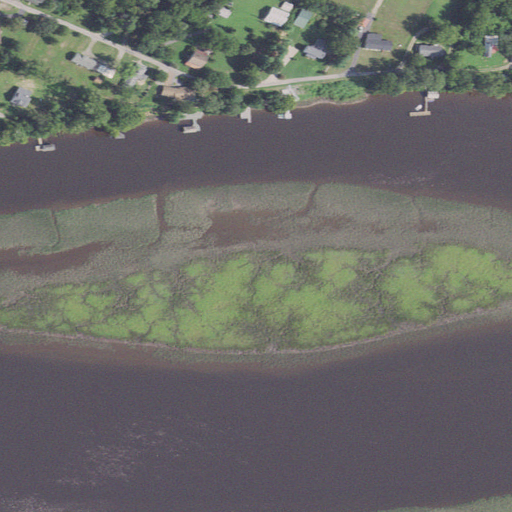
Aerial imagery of island in Virginia named Peavine Island containing open water, herbaceous wetlands, open development, woody wetlands, low intensity development, mixed forest, deciduous forest, and pasture